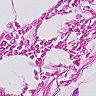
Metastatic tissue present: no